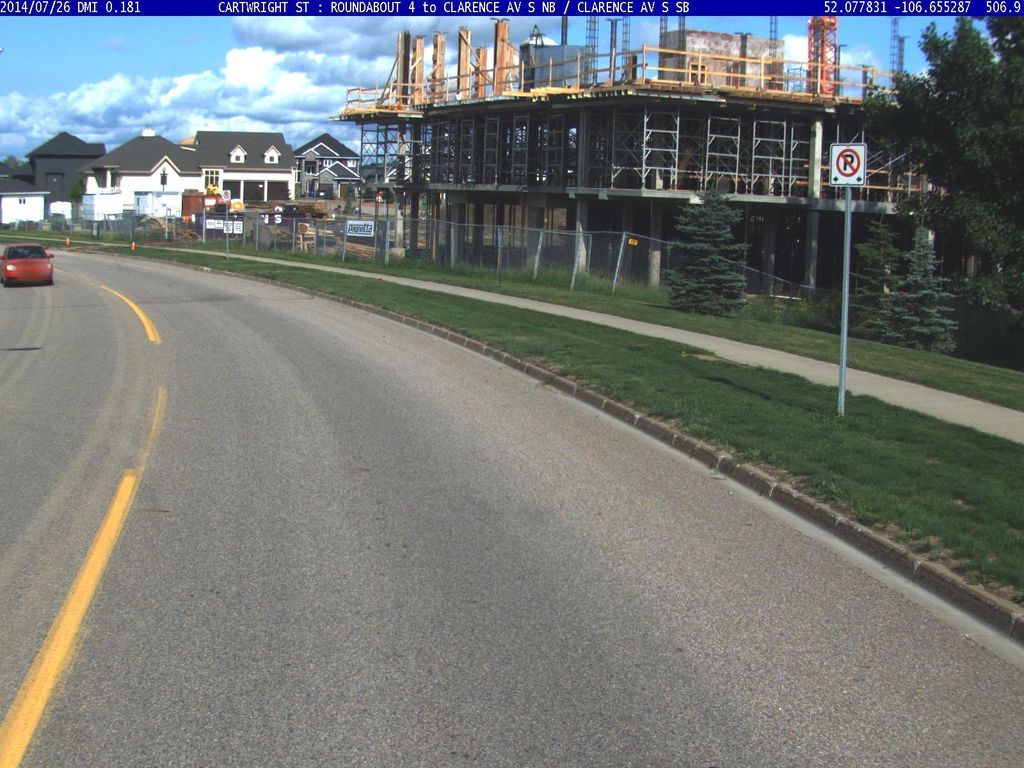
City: saskatoon